Question: My app just got ready for sale on App Store, but none of my production devices (devices that have installed the app from App Store) are getting push notifications. When I try to send a push notification to a production device, I am getting this error:
'''
"The credentials supplied to the package were not recognized"
(System.ComponentModel.Win32Exception)
'''
This exception is internally thrown and caught in an infinite loop:

It is thrown at line 539 of 'ApplePushChannel.cs' file:
'''
try
{
stream.AuthenticateAsClient(this.appleSettings.Host, this.certificates,
System.Security.Authentication.SslProtocols.Ssl3, false);
//stream.AuthenticateAsClient(this.appleSettings.Host);
}
catch (System.Security.Authentication.AuthenticationException ex)
{
throw new ConnectionFailureException("SSL Stream Failed to Authenticate as Client", ex);
}
'''
This is the output of the application in Visual Studio Output:
'''
...
A first chance exception of type 'System.ComponentModel.Win32Exception' occurred in System.dll
A first chance exception of type 'System.ObjectDisposedException' occurred in System.dll
A first chance exception of type 'System.ComponentModel.Win32Exception' occurred in System.dll
A first chance exception of type 'System.ObjectDisposedException' occurred in System.dll
A first chance exception of type 'System.ComponentModel.Win32Exception' occurred in System.dll
A first chance exception of type 'System.ObjectDisposedException' occurred in System.dll
A first chance exception of type 'System.ComponentModel.Win32Exception' occurred in System.dll
A first chance exception of type 'System.ObjectDisposedException' occurred in System.dll
A first chance exception of type 'System.ComponentModel.Win32Exception' occurred in System.dll
...(it keeps getting thrown until I stop it manually)
'''
Here are the things I've tried:
- - '.p12'- 'Ssl3''Tls'- -
(Terminal output)
'''
can$ sudo nmap -p 2195 gateway.sandbox.push.apple.com
Starting Nmap 6.40-2 ( http://nmap.org ) at 2014-04-28 00:06 EEST
Nmap scan report for gateway.sandbox.push.apple.com (17.149.34.189)
Host is up (0.49s latency).
Other addresses for gateway.sandbox.push.apple.com (not scanned): 17.149.34.187 17.149.34.188
PORT STATE SERVICE
2195/tcp open unknown
'''
Why would PushSharp not negotiate with APNS servers?
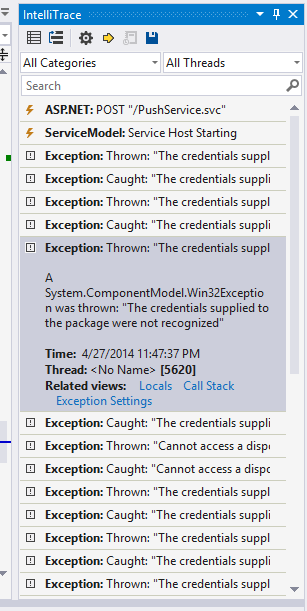
Answer: I figured out the problem. I revoked and regenerated the certificate again, and this time I only exported the private key (without the certificate). In Keychain access, I exported as '.p12' and used the new file and it worked. For some reason, PushSharp wasn't play well with '.p12' when both certificate and private key are present in the file.